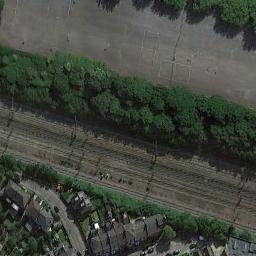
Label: railway